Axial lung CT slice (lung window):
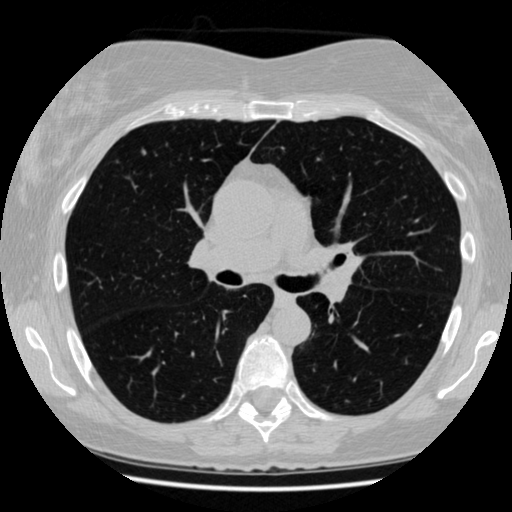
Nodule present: yes
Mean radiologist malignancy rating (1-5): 1.5